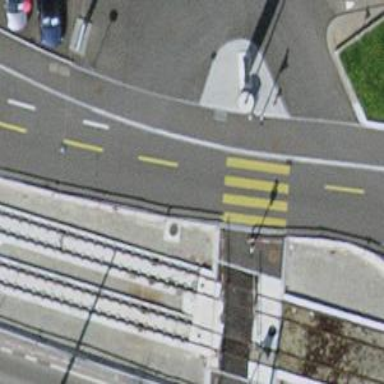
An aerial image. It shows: Crossing with traffic signals and zebra markings.